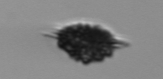
Label: Dictyocha